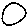
Label: circle